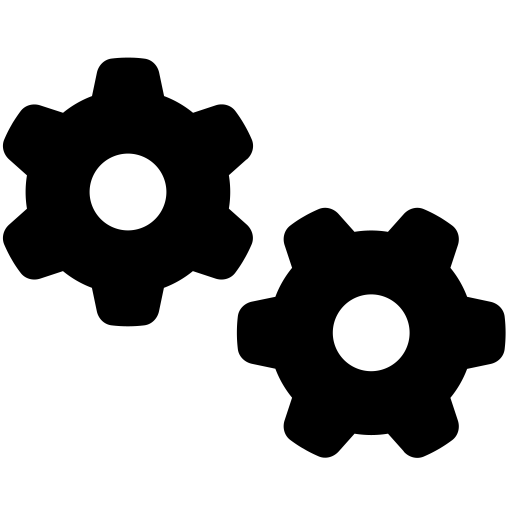
Tags: icon, FontAwesome, fa-icon, solid, gears